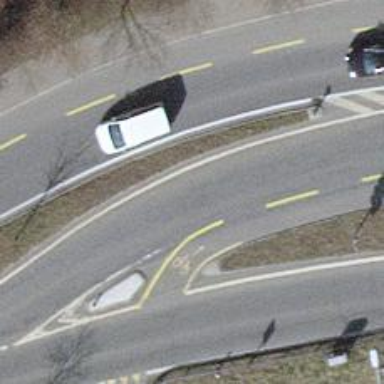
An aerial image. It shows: Primary road with asphalt surface.